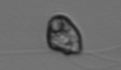
Label: flagellate_morphotype1